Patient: sex M, age 34
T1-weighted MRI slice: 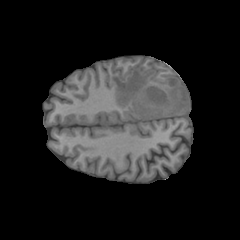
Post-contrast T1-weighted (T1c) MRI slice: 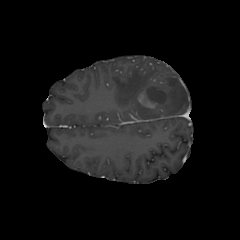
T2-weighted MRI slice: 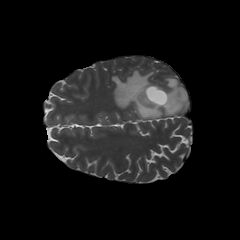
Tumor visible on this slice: yes
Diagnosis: Astrocytoma, IDH-mutant
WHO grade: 3